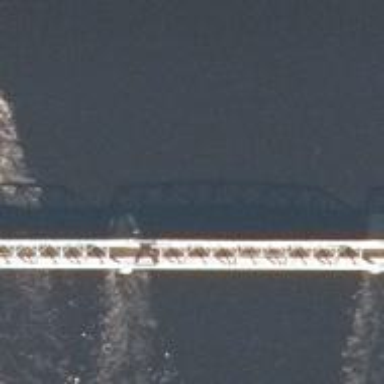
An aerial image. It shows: Truss bridge carrying interlaced railway tracks.